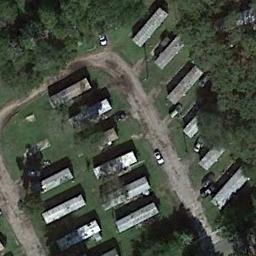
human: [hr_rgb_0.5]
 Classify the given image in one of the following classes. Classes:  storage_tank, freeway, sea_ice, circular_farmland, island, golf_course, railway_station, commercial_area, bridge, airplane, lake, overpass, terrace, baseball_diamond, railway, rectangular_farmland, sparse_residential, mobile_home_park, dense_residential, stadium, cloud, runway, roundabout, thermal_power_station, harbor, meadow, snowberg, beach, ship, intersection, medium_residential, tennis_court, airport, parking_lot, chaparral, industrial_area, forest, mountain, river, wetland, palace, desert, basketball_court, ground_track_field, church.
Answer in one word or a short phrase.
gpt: mobile_home_park